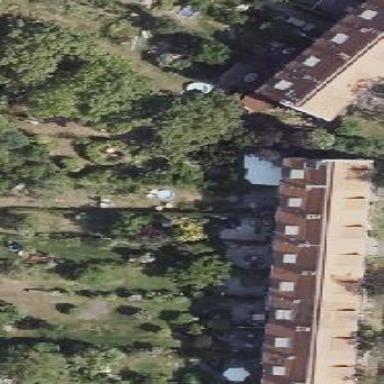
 designed for leisure activities on land."